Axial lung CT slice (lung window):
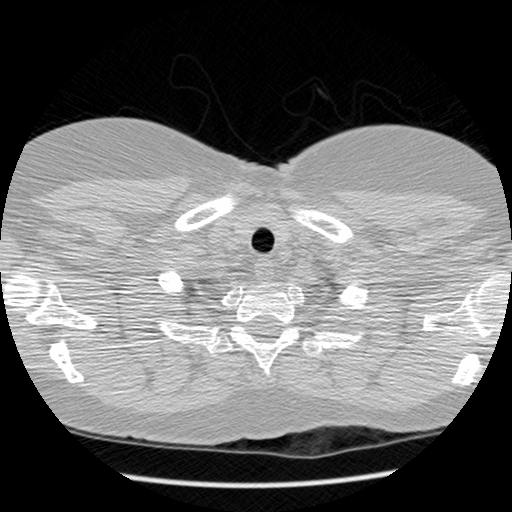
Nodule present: no